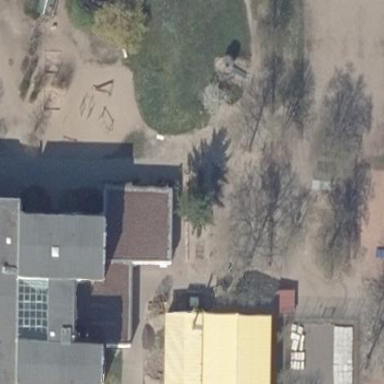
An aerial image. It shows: School.